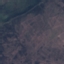
Land use / land cover: HerbaceousVegetation